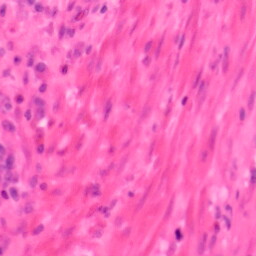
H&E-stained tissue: Colon